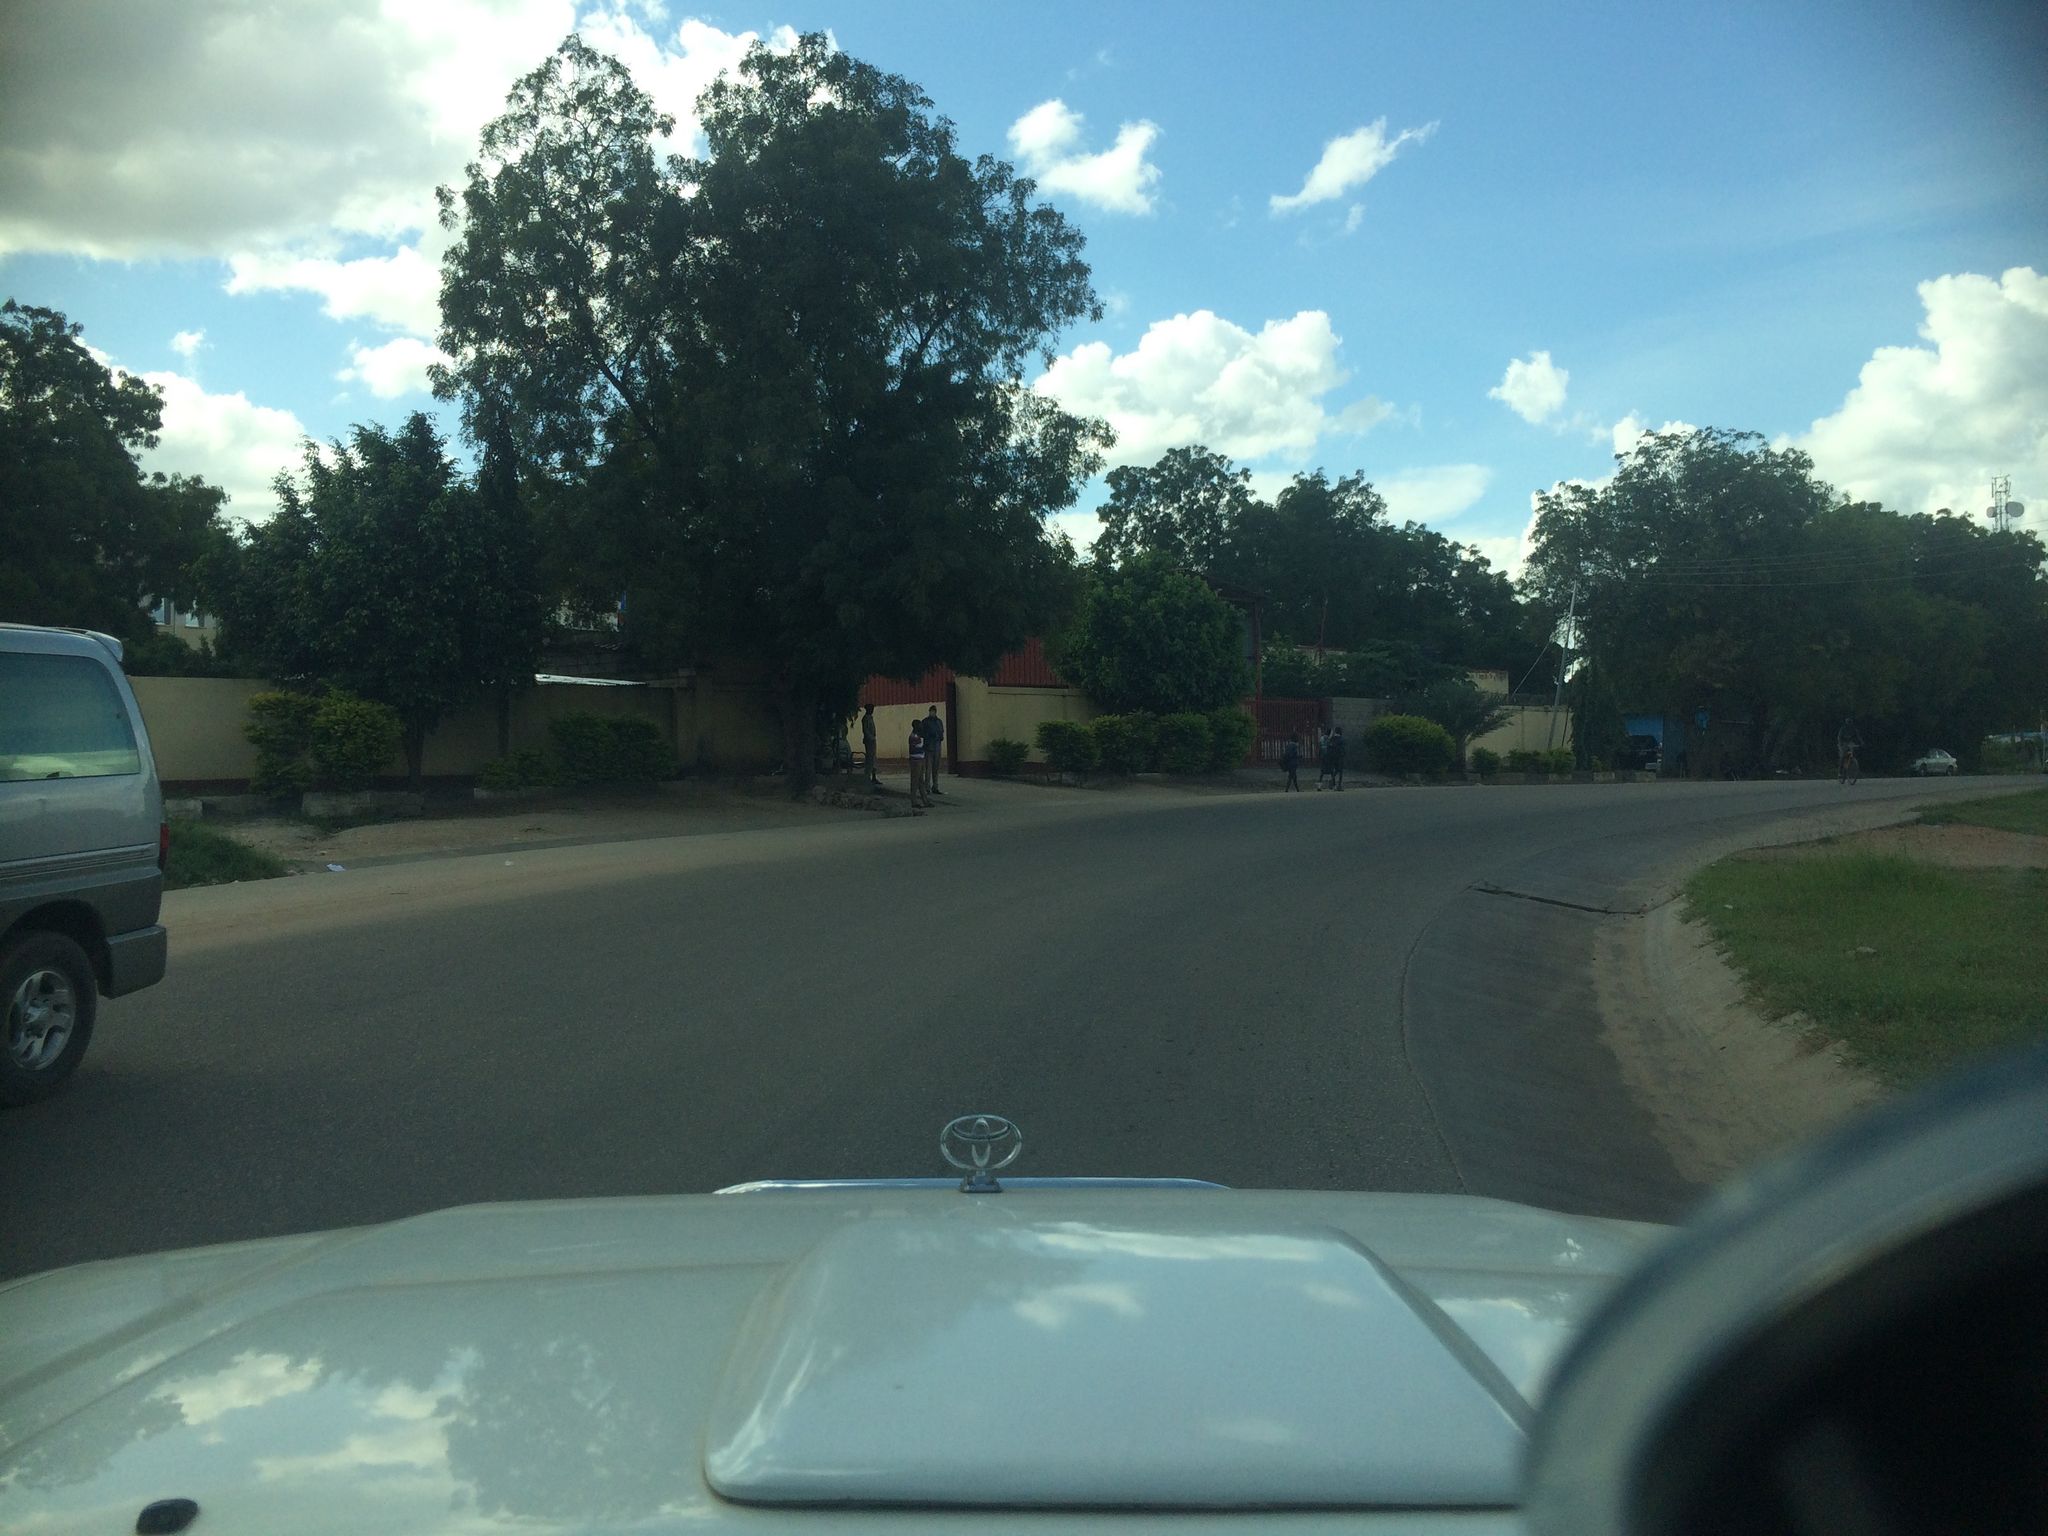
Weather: clear
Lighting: day
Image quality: slightly poor
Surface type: driving surface
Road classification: secondary
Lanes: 1.0
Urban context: urban centre
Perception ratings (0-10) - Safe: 2.4, Lively: 6.21, Beautiful: 8.07, Boring: 4.96, Depressing: 3.51, Wealthy: 2.32